Question: I kept getting this error after deploying my MVC 5 Web Application :
> Could not load file or assembly 'System.Web.Http.WebHost,
Version=4.0.0.0, Culture=neutral, PublicKeyToken=31bf3856ad364e35' or
one of its dependencies. The system cannot find the file specified.
After googling around, I found that the reason is the Bin folder lacks of System.Web.Http.WebHost.dll file, then I go to look in the Bin folder of my project, but I also can't find it, but it appears in the References section :

Now I have no idea how to solve this problem, any help is greatly appreciated!
P/s : the web application is running fine on my machine
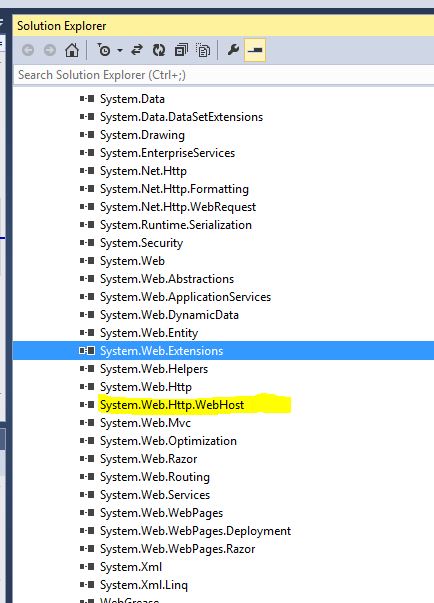
Answer: Try right clicking the reference -> Properties, and set 'CopyLocal = true' . That should put the dll in your bin folder (and thus be included in the deployment as well). Hope that helps!